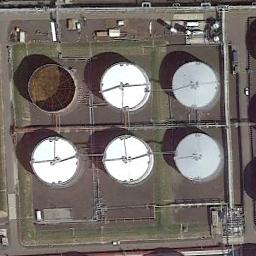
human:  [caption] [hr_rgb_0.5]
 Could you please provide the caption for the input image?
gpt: There are many buildings of different shapes beside the storage tanks .

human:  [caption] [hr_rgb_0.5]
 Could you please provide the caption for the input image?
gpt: There are six neatly arranged large oil storage tanks in the factory, And there are large lawns in the factory .

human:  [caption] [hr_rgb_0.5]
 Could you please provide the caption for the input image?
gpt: The storage tanks here are half white and half black .

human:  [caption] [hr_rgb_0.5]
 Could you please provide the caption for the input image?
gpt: There are six white storage tanks on the bare land .

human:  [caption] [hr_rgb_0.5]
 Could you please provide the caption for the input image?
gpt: There are six storage tanks of the same size .